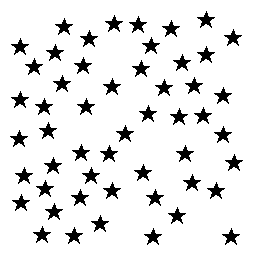
Squares: 0
Triangles: 0
Stars: 52
Total shapes: 52